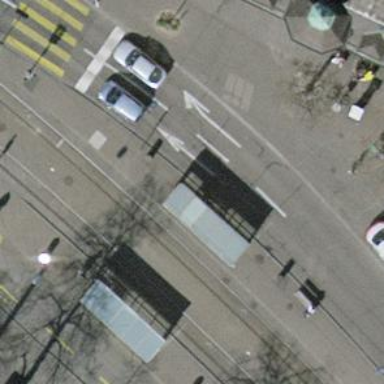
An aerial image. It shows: Platform at the railway with shelter for public transport.